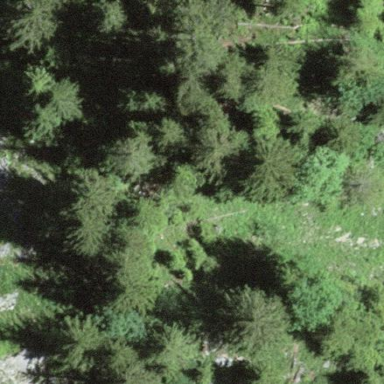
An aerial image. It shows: Forest area.